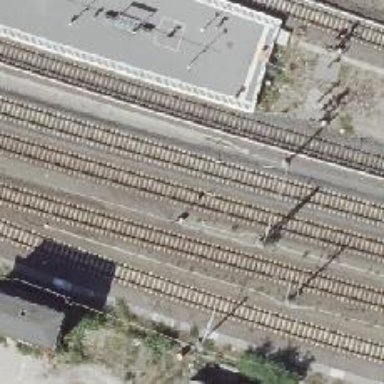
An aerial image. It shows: Railway signal.